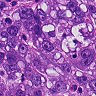
Metastatic tissue present: yes